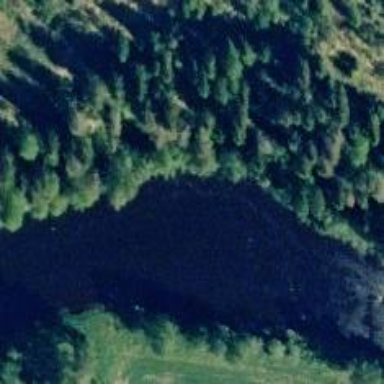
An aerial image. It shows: River with whitewater rapids.